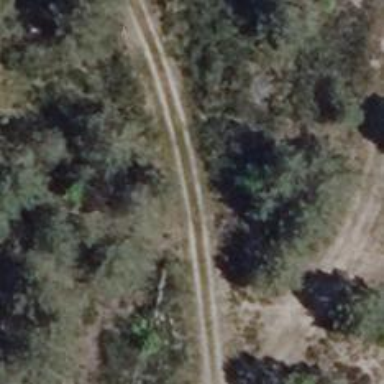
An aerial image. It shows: Track road with grade4 tracktype.